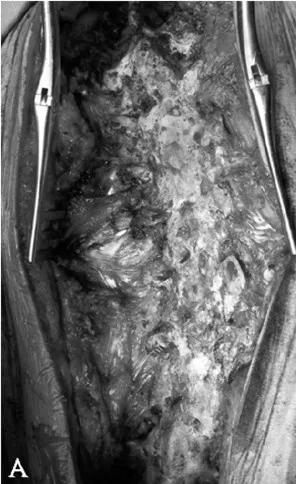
Operative photographs. Intraoperative view. Before osteotomies.
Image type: medical_photograph (other_medical_photograph)